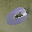
Label: 0